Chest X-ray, AP view. Patient: 81 years old, sex M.
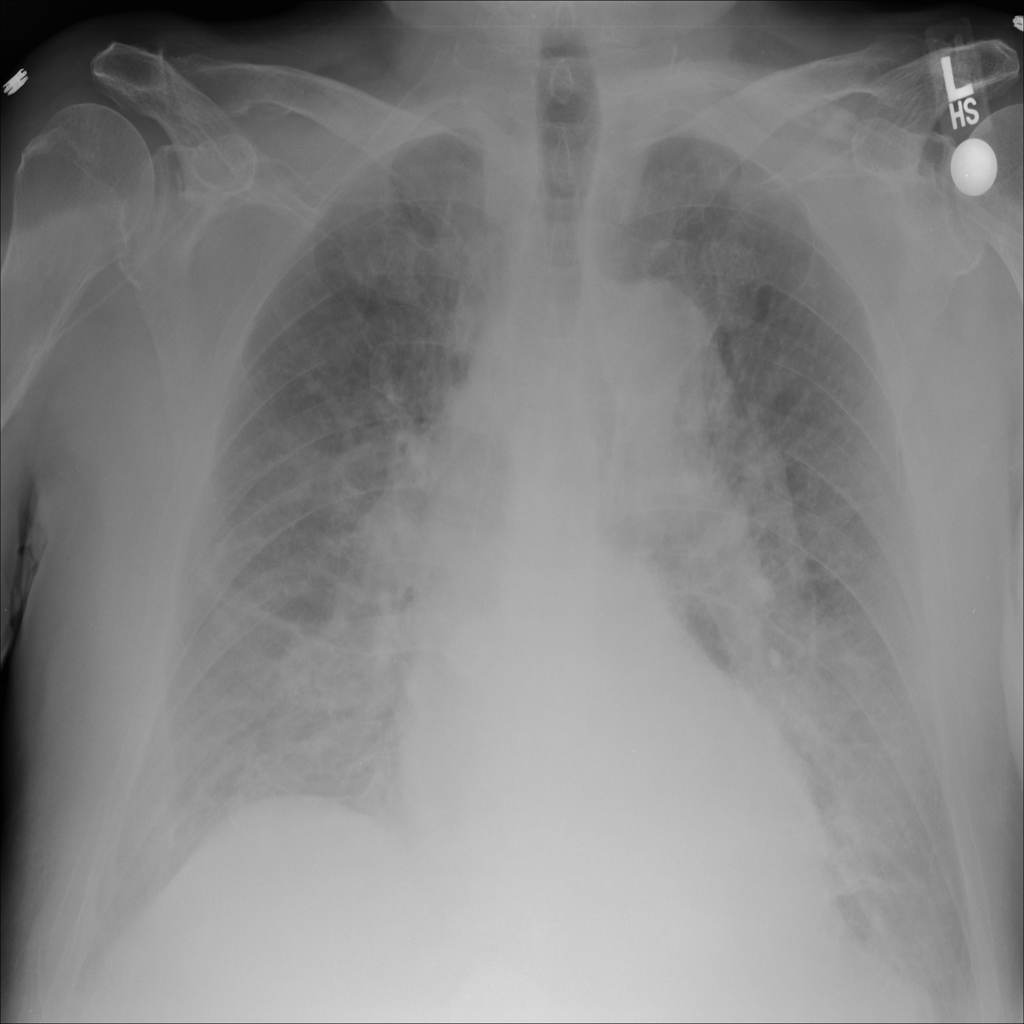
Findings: Edema